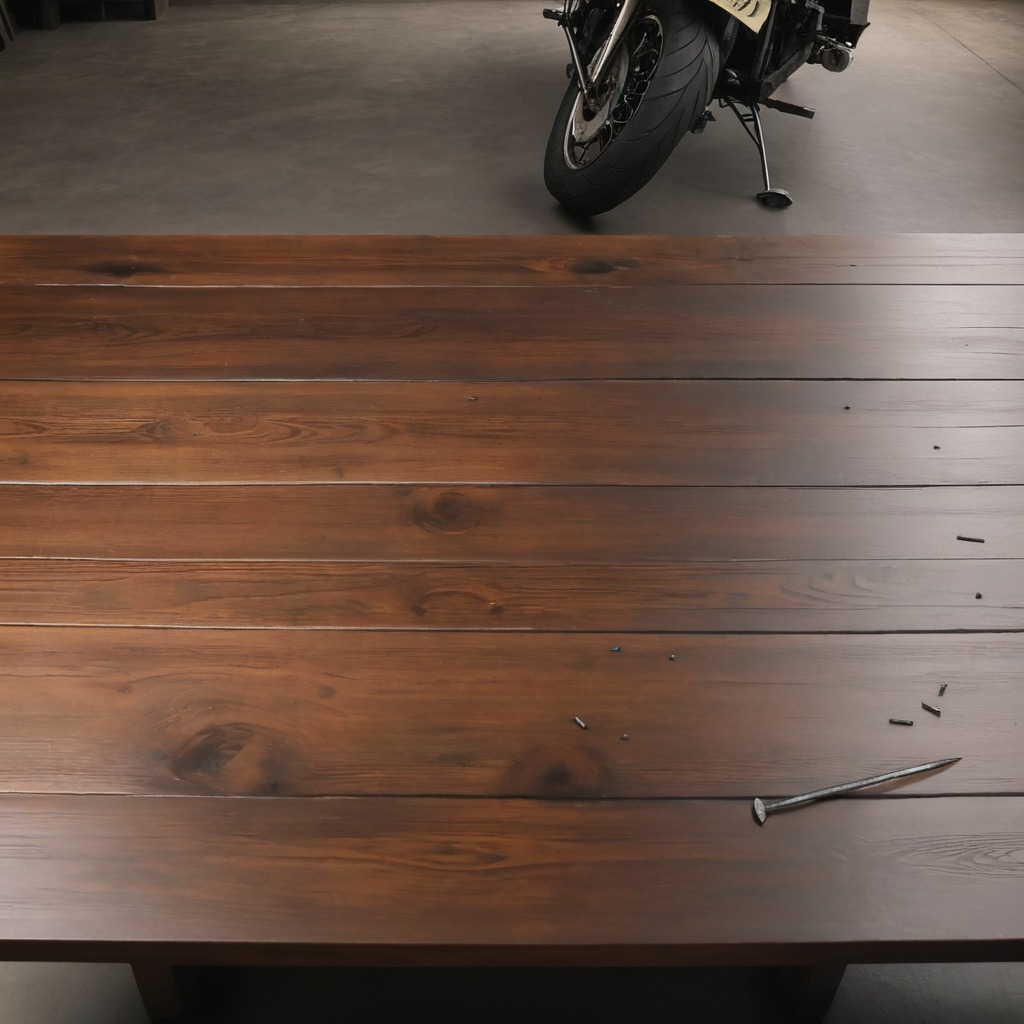
An iron nail is lying on the wooden table in a vintage motorcycle garage.